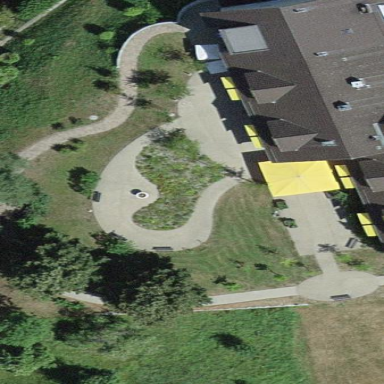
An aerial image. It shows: Garden area designated for leisure land.